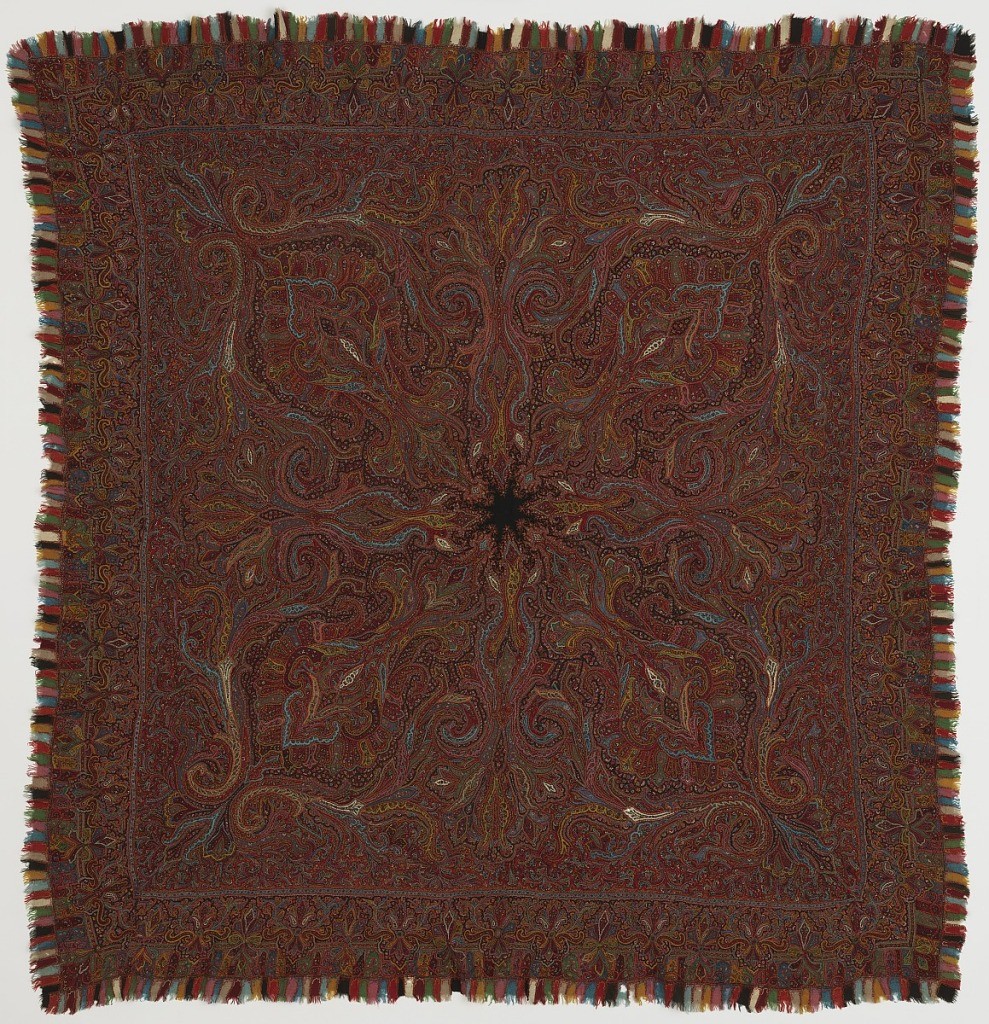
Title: Shawl
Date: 19th century
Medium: wool Technique: embroidered and pieced Label: wool embroidery on wool twill weave, pieced together
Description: Square multicolored shawl with a patchwork border of small fringed pieces has a small black star-shape in the center.